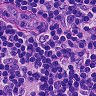
Metastatic tissue present: no